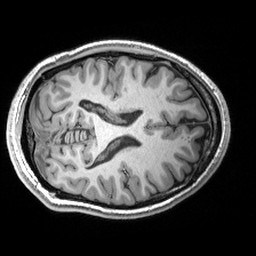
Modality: T1w
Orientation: axial
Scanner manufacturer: siemens
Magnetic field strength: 3 T
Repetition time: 2.53 s
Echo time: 0.00299 s